【题型】填空题　【知识点】解析几何　【难度】easy
已知线段$PQ$两端点的坐标分别为$P(-1,1)$和$Q(2,2)$，若直线$l$恒过$(0,-1)$，且与线段$PQ$有交点，则$l$的斜率$k$的取值范围是\underline{\quad\quad}.
【解答】
\vspace{0.5cm}
\noindent\textbf{【答案】$(-\infty,-2]\cup\left[\dfrac{3}{2},+\infty\right)$}

\vspace{0.5cm}
\noindent\textbf{【分析】通过直线的位置关系，结合几何图形，计算特殊点的斜率}

\vspace{0.5cm}
\noindent\textbf{【详解】因为直线$l$恒过$A(0,-1)$，$P(-1,1)$和$Q(2,2)$，}
\noindent\textbf{所以$k_{AP}=\dfrac{-1-1}{0+1}=-2$，$k_{AQ}=\dfrac{-1-2}{0-2}=\dfrac{3}{2}$.}
\noindent\textbf{由题意可知，直线$l$的斜率存在且$l$的斜率$k$，若直线$l$与线段$PQ$有交点，如图所示}

\noindent\textbf{由图象可知，$k\geq k_{AQ}$或$k\leq k_{AP}$，即$k\geq\dfrac{3}{2}$或$k\leq -2$，}
\noindent\textbf{所以$l$的斜率$k$的取值范围是为$(-\infty,-2]\cup\left[\dfrac{3}{2},+\infty\right)$.}
\noindent\textbf{故答案为：$(-\infty,-2]\cup\left[\dfrac{3}{2},+infty\right)$}
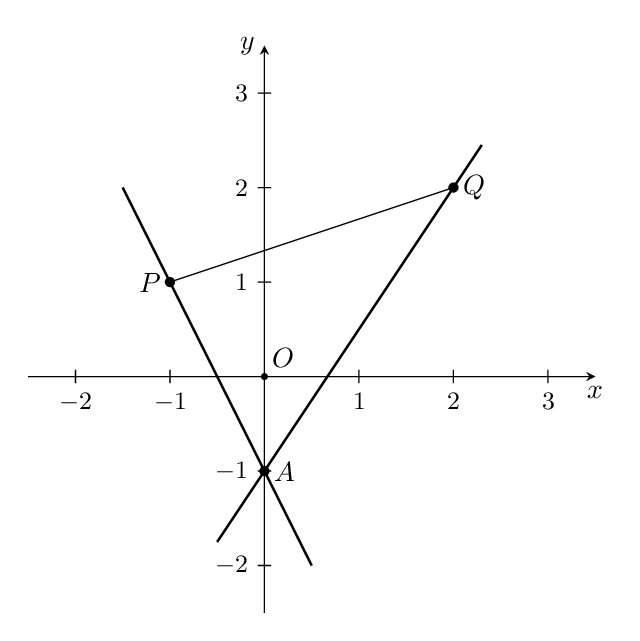